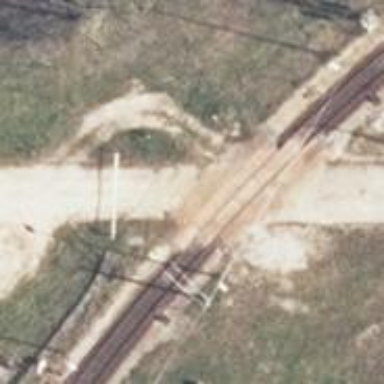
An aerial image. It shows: Railway level crossing.